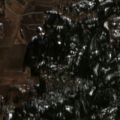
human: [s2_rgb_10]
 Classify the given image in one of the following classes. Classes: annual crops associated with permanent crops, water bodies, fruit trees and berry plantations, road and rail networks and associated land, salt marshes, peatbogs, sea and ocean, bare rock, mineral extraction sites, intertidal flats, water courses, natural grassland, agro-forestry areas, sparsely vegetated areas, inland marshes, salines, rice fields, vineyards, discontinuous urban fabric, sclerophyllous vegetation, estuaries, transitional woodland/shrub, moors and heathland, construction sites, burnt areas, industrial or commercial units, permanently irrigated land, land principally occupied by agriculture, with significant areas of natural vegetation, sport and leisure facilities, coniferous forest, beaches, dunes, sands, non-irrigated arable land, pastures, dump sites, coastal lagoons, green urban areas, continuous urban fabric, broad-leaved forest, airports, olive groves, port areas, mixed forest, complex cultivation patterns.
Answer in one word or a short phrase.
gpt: non-irrigated arable land, land principally occupied by agriculture, with significant areas of natural vegetation, coniferous forest, mixed forest